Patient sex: M
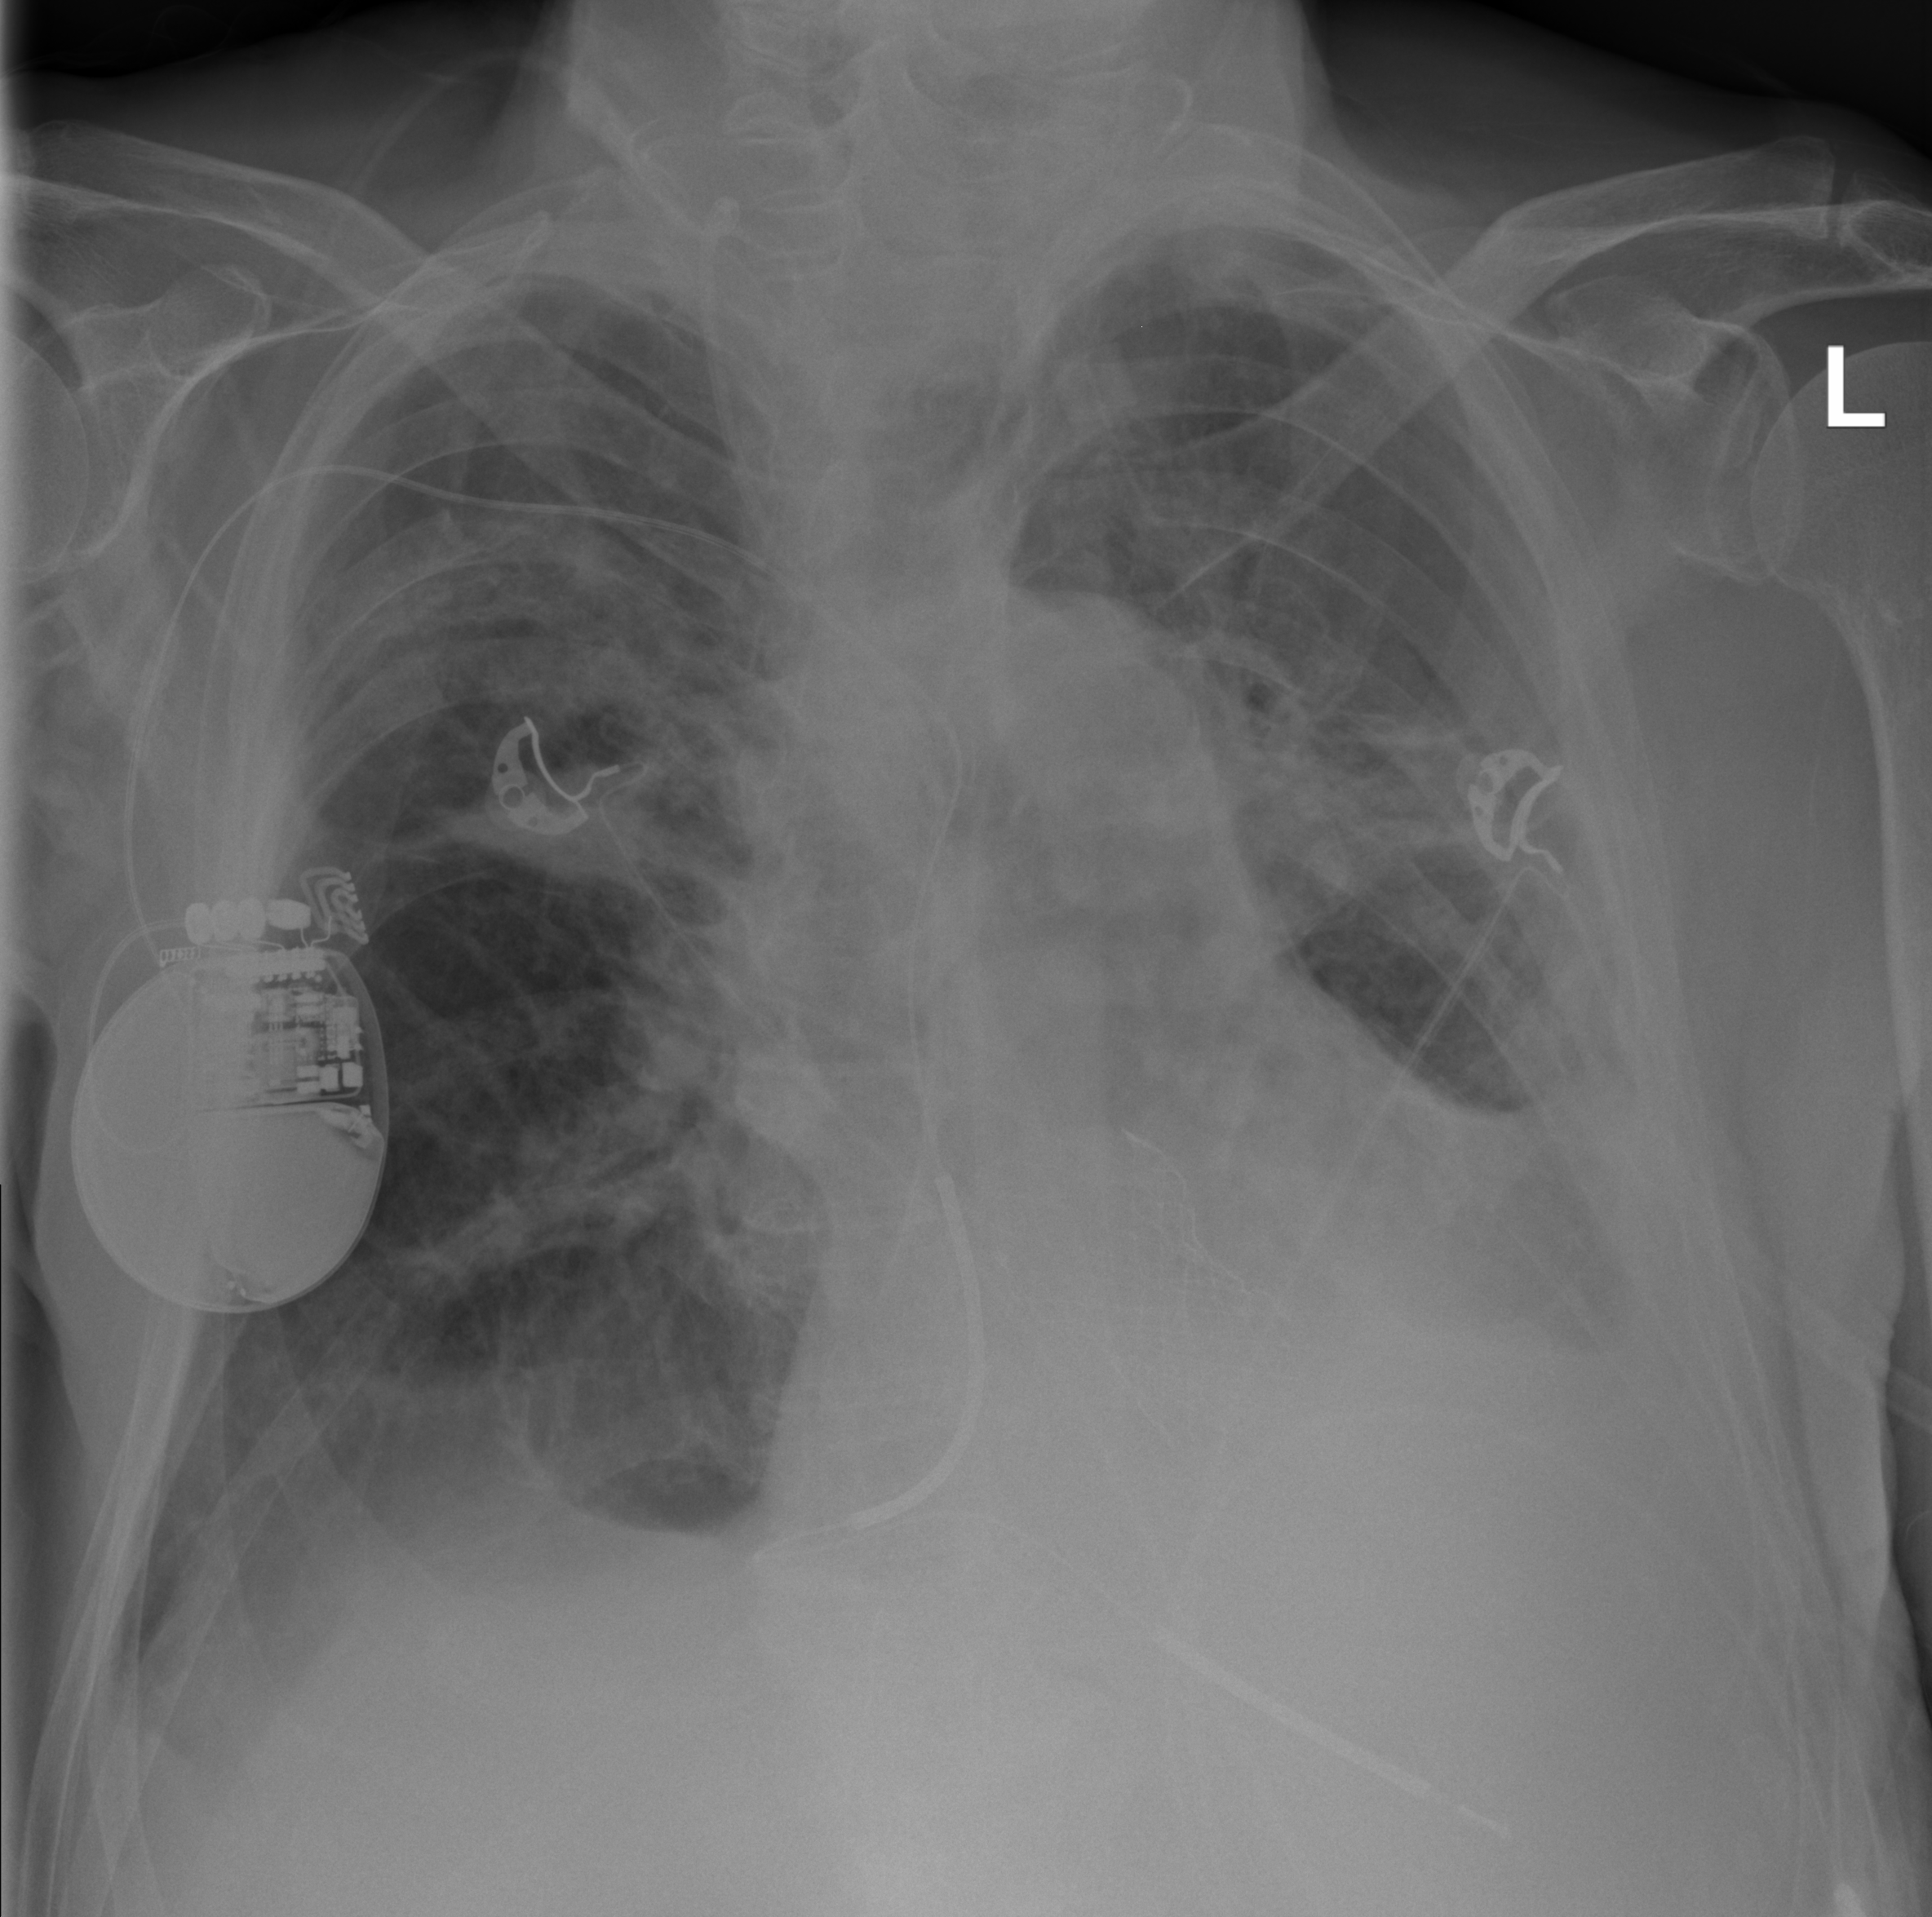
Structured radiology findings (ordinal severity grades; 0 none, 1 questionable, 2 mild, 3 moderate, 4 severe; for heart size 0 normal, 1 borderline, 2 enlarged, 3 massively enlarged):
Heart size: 2
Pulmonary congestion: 2
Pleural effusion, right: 2
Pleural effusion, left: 3
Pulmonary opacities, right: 2
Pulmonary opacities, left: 2
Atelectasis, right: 2
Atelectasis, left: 3